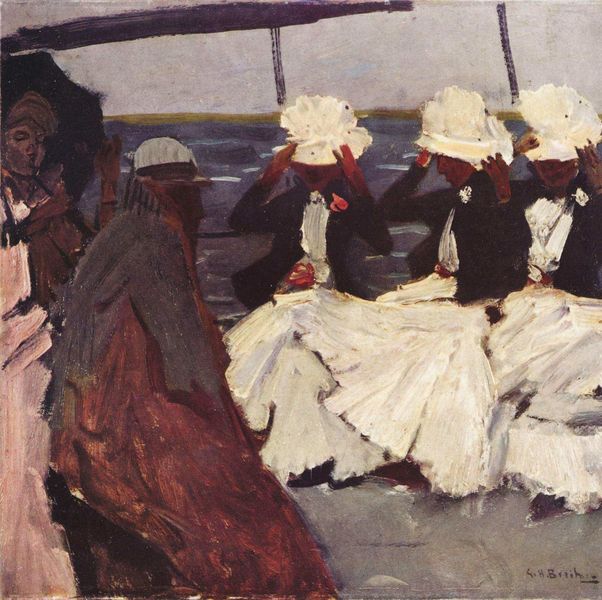
Titel: Promenadendeck mit drei Damen
Künstler: Georg Hendrik Breitner
Standort: Amsterdam
Institution: Stedelijk Museum
Schlagwörter: dunkel, gruppe, hand, himmel, mann, meer, wasser, weiß, fluss, frauen, grün, mädchen, sand, see, ufer, bewegung, braun, frau, grau, hut, hüte, jahrhundertwende, kleid, kleider, schwarz, dach, gürtel, rot, schirm, sonnenschirm, tuch, expressionismus, flächig, jacke, bluse, falten, federn, halten, spitze, hände, signatur, wind, gewässer, sonne, boden, familie, händler, rosa, boot, boote, fliegen, kahn, kopfbedeckung, gischt, schiff, strand, wellen, röcke, schuhe, afrika, fläche, ausflug, promenade, luft, seemann, sturm, hutband, impressionistisch, festhalten, rüschen, fein, krempe, segeln, orient, windig, jacken, scheich, hauben, entwurf, tracht, este, begleitung, dudelsack, turban, schutz, fahrt, bootsfahrt, überfahrt, gleich, stromm, identisch, deckweiss, mutze, händeg, segelturn, segang